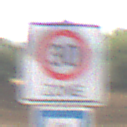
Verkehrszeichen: BeginnZone30
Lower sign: SackgasseRadverkehrDurchlaessig
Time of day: MorningAfternoon
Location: Outdoor (Nature)
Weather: PartlyCloudy
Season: NotSpecified
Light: Natural